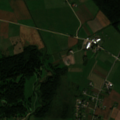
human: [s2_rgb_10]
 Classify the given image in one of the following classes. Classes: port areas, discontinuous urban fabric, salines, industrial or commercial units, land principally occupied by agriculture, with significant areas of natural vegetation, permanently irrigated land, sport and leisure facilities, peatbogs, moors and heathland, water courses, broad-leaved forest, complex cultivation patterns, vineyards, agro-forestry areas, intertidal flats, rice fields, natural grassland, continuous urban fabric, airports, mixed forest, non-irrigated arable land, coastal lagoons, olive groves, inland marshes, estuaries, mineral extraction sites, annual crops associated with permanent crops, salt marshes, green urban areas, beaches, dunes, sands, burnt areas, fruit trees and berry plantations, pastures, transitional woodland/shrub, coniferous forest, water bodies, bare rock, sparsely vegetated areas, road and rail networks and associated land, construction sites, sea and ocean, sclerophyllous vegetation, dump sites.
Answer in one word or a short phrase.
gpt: discontinuous urban fabric, green urban areas, non-irrigated arable land, pastures, complex cultivation patterns, coniferous forest